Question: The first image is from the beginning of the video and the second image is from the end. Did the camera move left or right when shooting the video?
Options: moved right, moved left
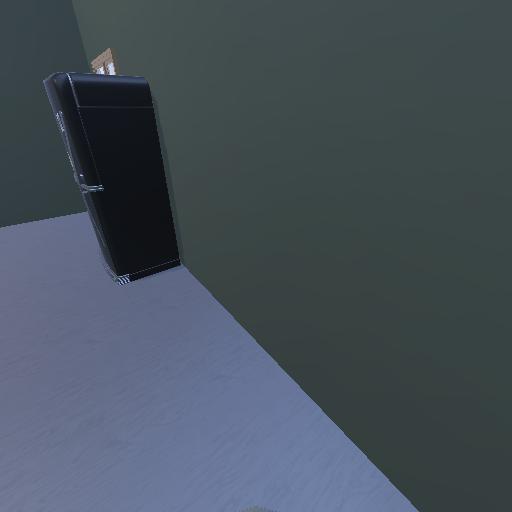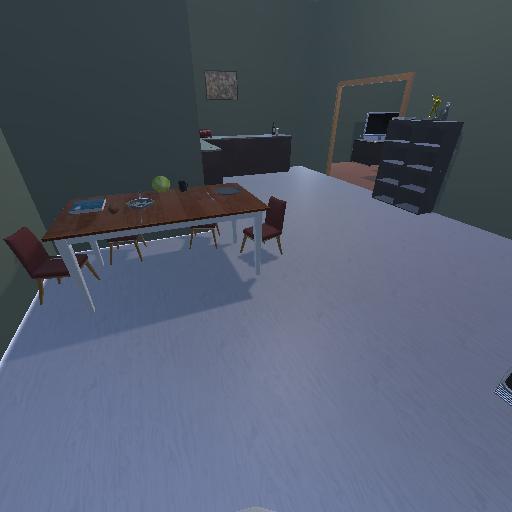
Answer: moved right